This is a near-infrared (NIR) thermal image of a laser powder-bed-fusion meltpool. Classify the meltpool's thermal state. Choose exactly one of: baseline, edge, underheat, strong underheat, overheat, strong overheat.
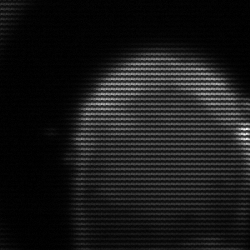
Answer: edge